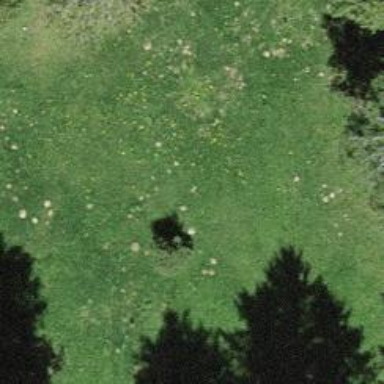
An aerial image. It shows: Single tag "natural: tree."